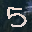
Label: 5